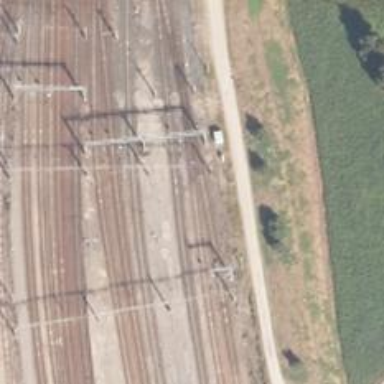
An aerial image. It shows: Rail siding with electrified contact lines.